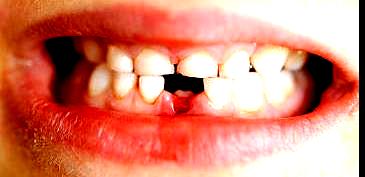
Condition: hypodontia